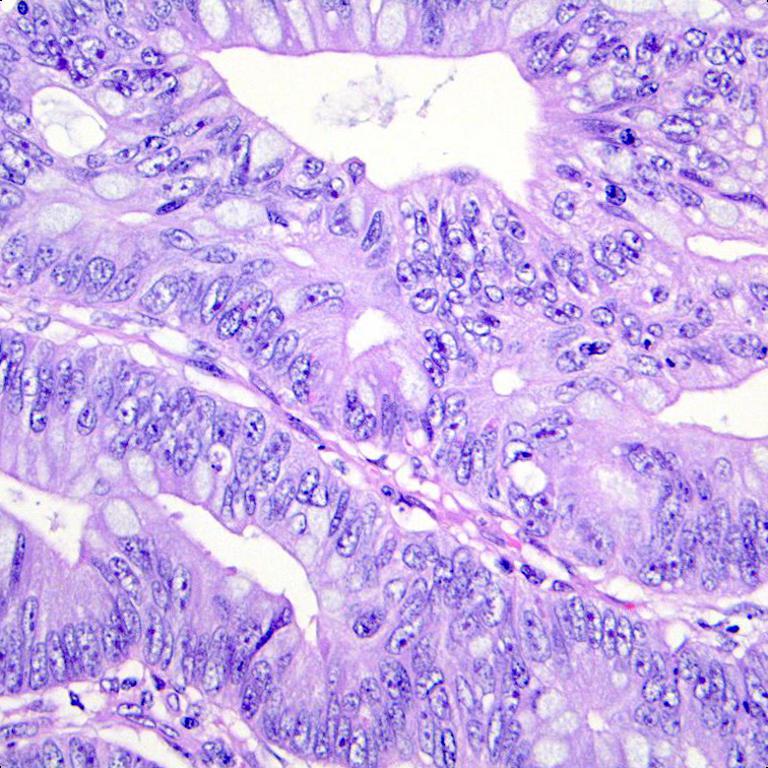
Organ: colon
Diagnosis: adenocarcinomas